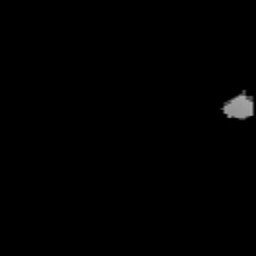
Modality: T2w
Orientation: coronal
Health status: healthy
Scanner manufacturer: siemens
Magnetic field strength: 3 T
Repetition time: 12 s
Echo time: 0.092 s